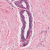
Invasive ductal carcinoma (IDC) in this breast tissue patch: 0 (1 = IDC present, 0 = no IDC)